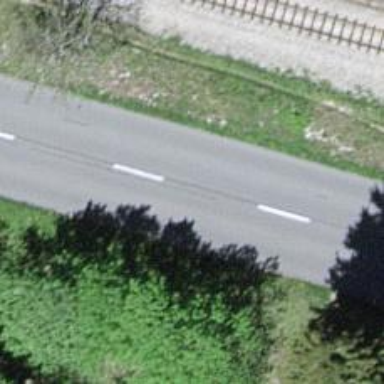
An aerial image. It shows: Secondary road with asphalt surface.